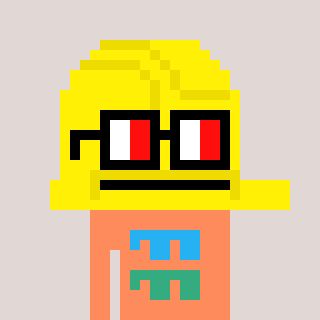
a pixel art character with square glasses with black frames and red eyes, a construction helmet-shaped head and a peachy-colored body on a warm background